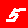
Digit: 5